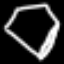
Label: diamond